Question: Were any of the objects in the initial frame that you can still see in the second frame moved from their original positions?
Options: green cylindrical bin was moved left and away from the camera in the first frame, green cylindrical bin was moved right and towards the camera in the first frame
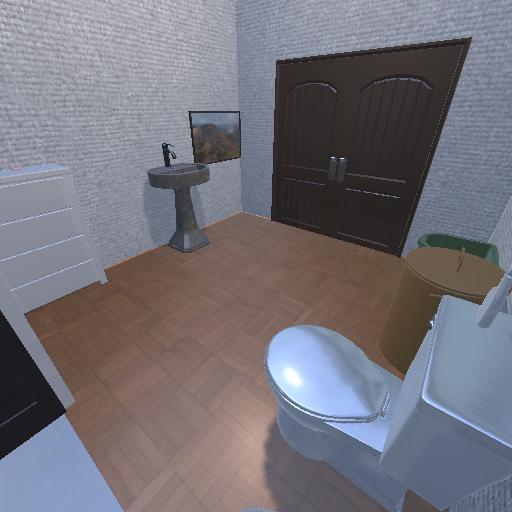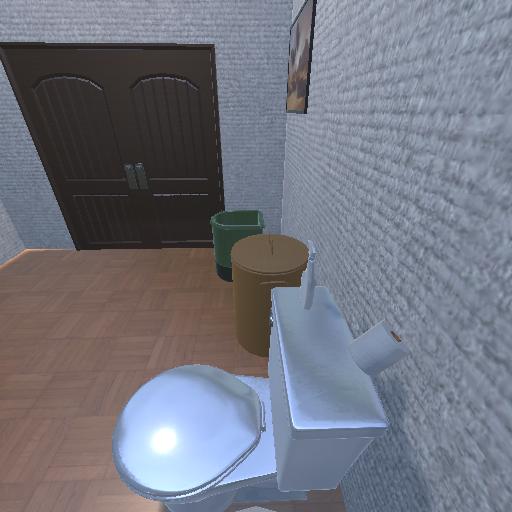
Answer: green cylindrical bin was moved left and away from the camera in the first frame